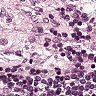
Metastatic tissue present: no